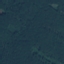
Label: Forest